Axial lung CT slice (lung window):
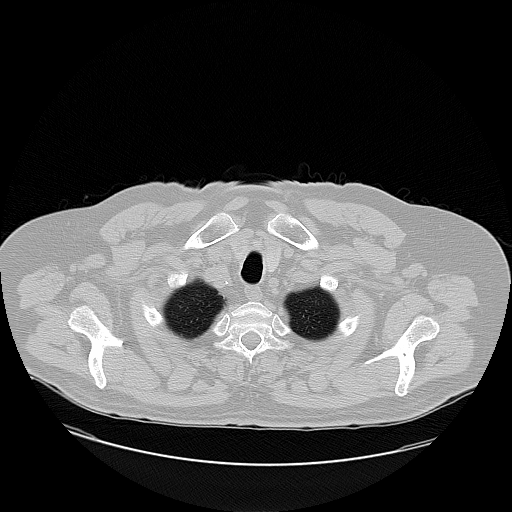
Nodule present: no